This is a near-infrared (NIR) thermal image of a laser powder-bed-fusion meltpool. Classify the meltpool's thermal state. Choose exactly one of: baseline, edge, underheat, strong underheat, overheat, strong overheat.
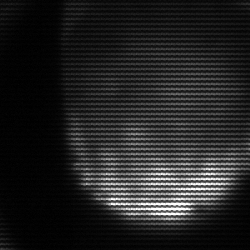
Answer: edge